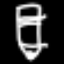
Label: pencil